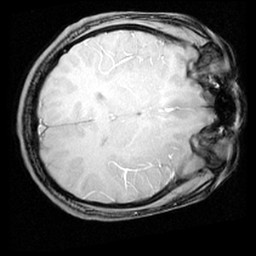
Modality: inplaneT1
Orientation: axial
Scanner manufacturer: ge
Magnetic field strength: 3 T
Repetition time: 0.3 s
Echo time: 0.00368 s